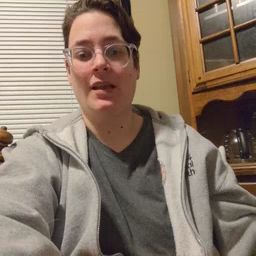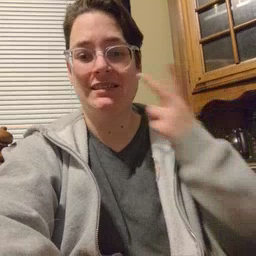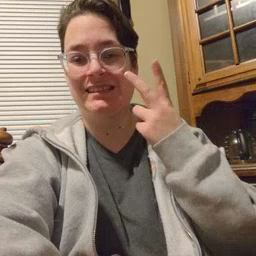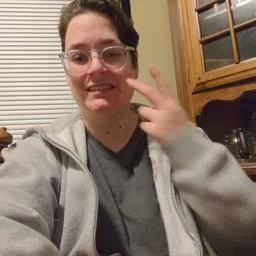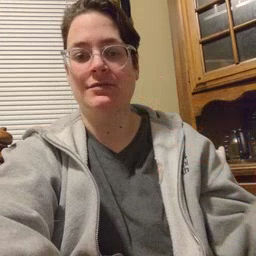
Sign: see